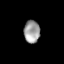
Tissue: skin
Cell type: Epithelial cells
Senescence score: 0.275
Nuclear area (px): 354
Mean DAPI intensity: 156.158